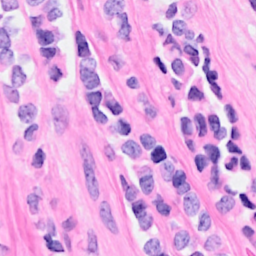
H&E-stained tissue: Breast